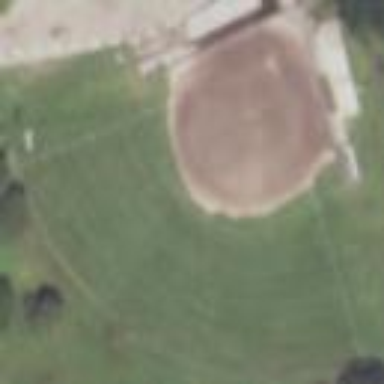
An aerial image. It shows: Baseball pitch for leisure and sports activities.